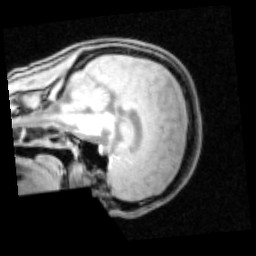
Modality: PDw
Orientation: sagittal
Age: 20
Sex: male
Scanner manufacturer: siemens
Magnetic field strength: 3 T
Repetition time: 0.25 s
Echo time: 0.00103 s